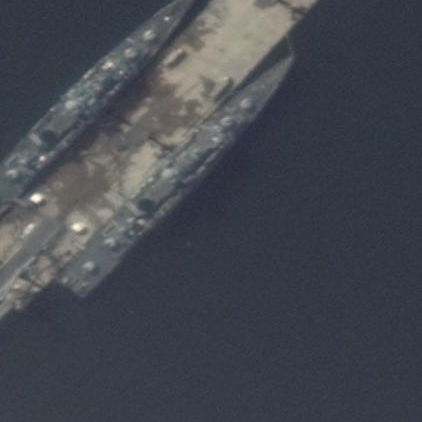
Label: cruiser